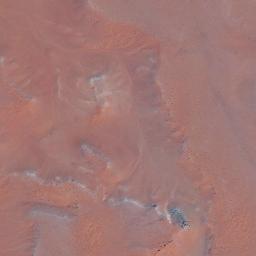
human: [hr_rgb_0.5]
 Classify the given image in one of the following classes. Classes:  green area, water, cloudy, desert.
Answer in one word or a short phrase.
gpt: desert